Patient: sex M, age 42
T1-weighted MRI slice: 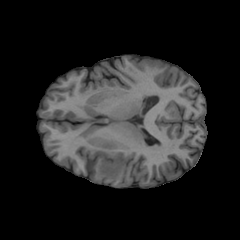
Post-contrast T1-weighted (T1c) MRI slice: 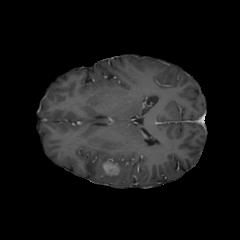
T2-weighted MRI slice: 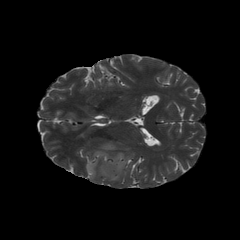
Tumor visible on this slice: yes
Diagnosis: Glioblastoma, IDH-wildtype
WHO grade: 4